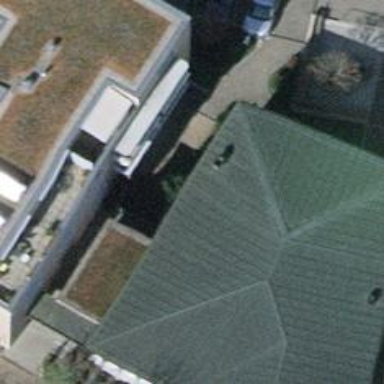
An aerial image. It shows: Community center.